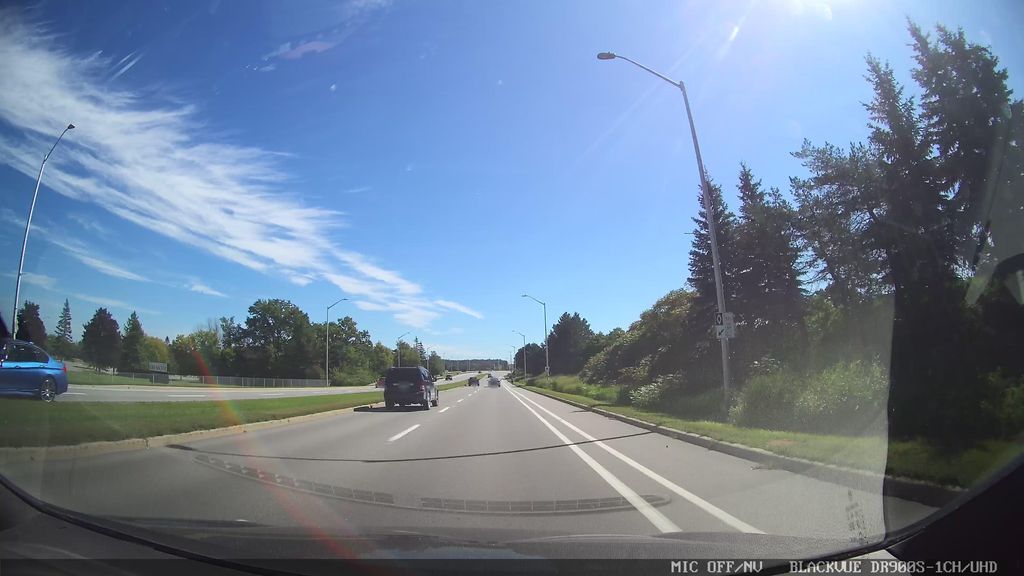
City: ottawa-gatineau